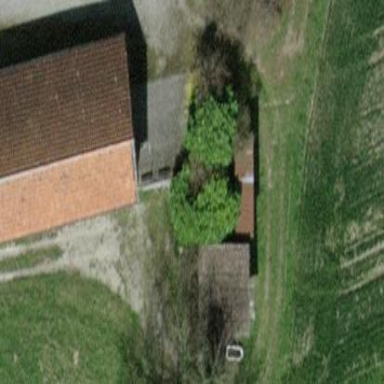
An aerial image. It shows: Shed building.